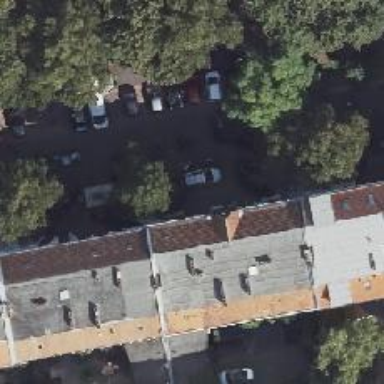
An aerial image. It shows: Bicycle parking located on the sidewalk.